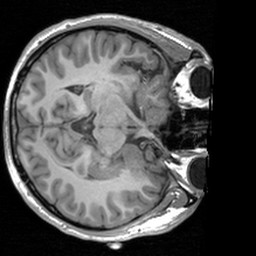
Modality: T1w
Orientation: axial
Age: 23
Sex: male
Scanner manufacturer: siemens
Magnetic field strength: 3 T
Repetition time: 1.9 s
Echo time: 0.00226 s